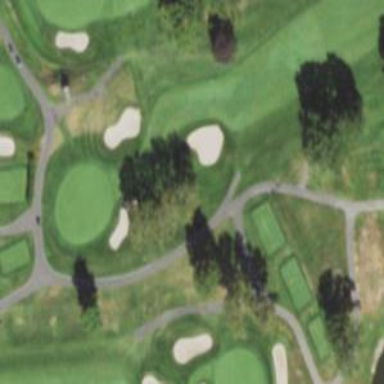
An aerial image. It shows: Path for both road and golf.